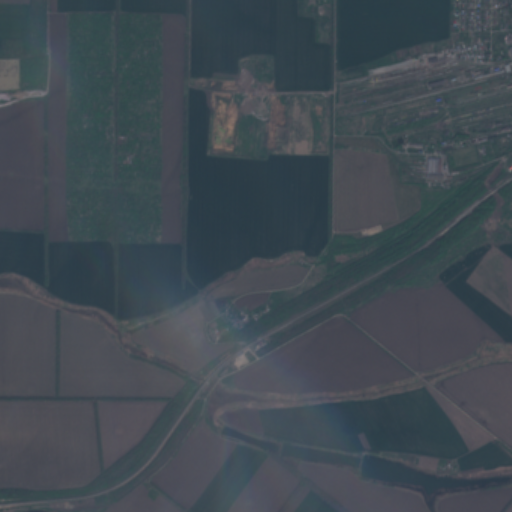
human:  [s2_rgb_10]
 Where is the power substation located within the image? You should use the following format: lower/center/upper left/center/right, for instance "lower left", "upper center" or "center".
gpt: The power substation is located in the upper right of the image.
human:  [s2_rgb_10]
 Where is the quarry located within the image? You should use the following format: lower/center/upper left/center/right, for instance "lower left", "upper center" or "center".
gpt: The quarry is located in the upper center of the image.
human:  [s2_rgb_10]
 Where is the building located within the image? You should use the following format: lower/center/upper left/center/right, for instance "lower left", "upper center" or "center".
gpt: There is no building in the image.